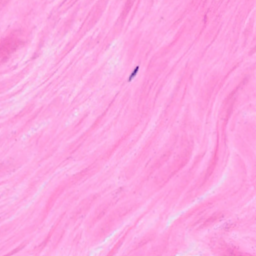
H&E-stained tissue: Breast